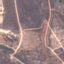
Label: HerbaceousVegetation